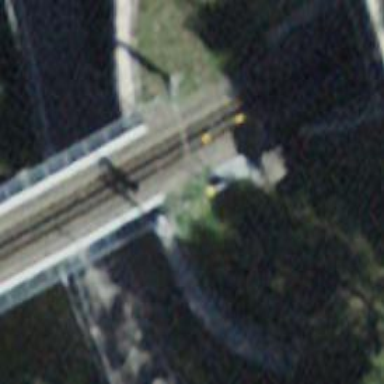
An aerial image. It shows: Narrow-gauge railway bridge with one track. The bridge structure is arch and electrified with contact line.